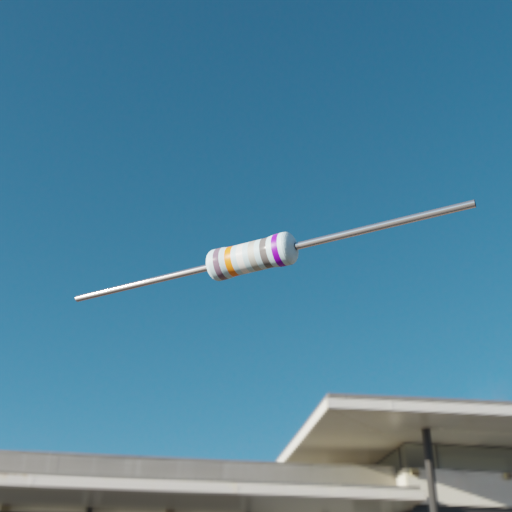
Resistor colour bands (in order): gray, orange, white, silver, gray, violet